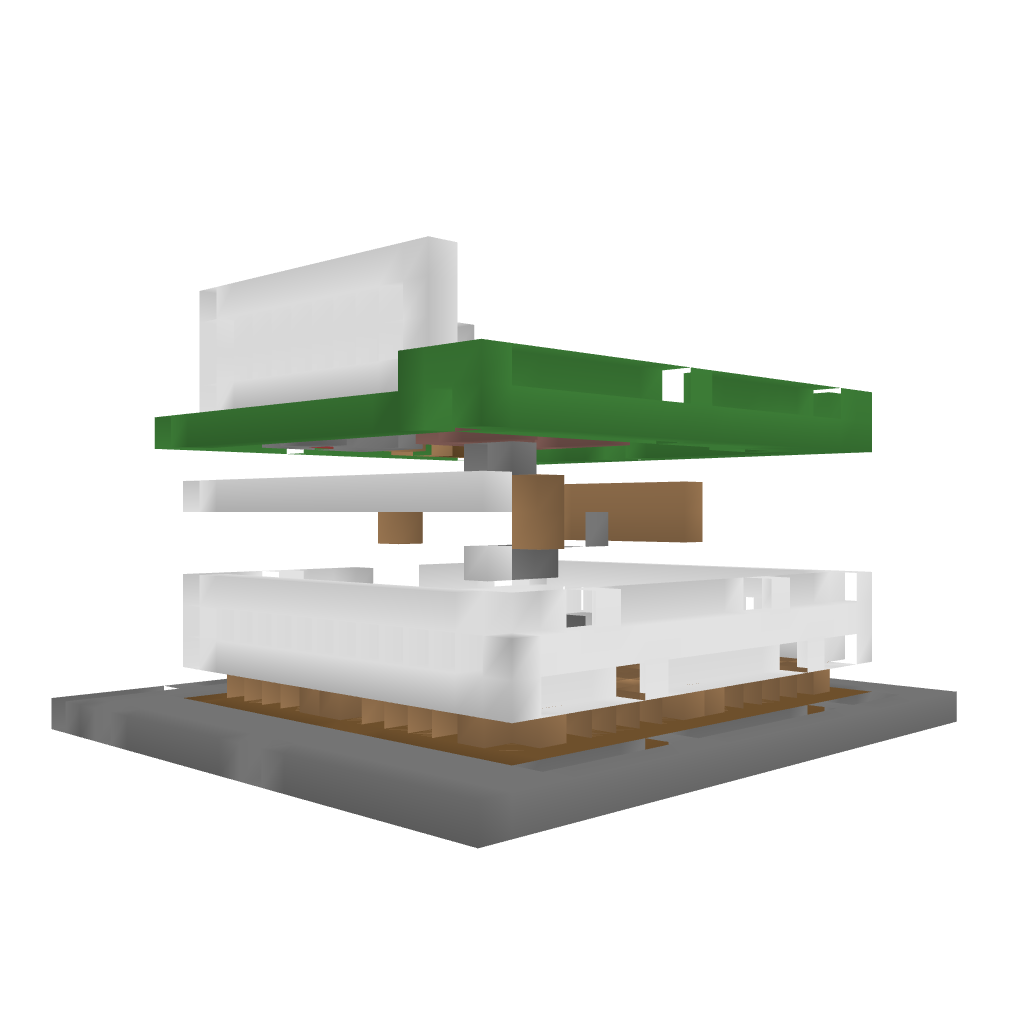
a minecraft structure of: Modern House 003 bad low quality